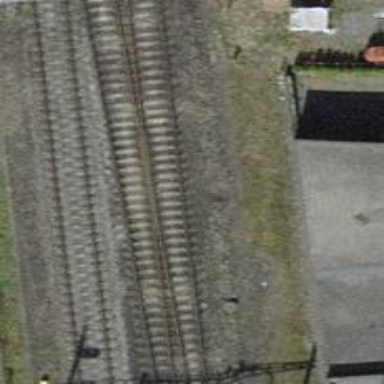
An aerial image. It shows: Single-track electrified railway siding with contact line.